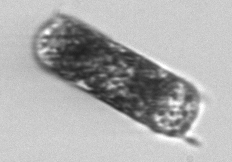
Label: Hemiaulus